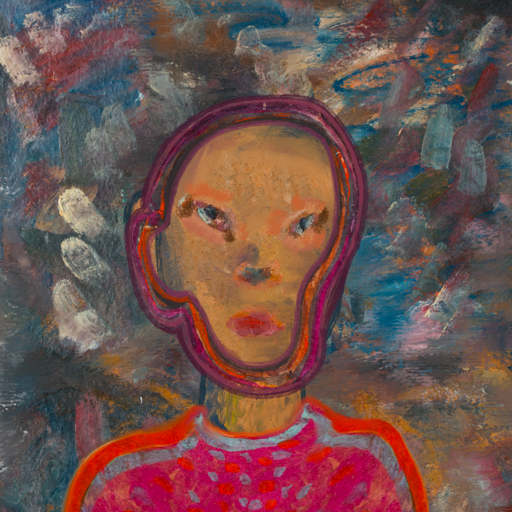
Background: Boggyland, Head And Neck Front: In_The_Sun, Face Front: Boggyland, Bust: Sisters, Hair Front: Hypocrite, Head Accessory: Blank, Second Necklace: Blank, Necklace: Blank, Baby: Blank